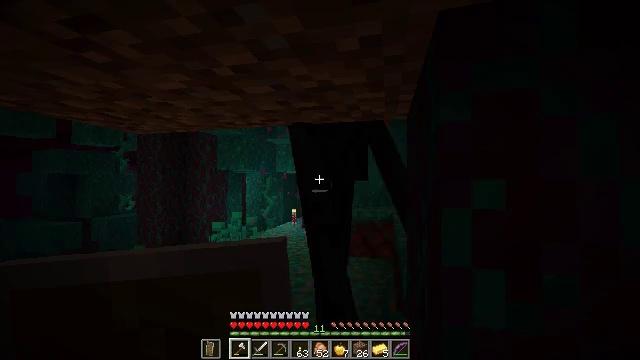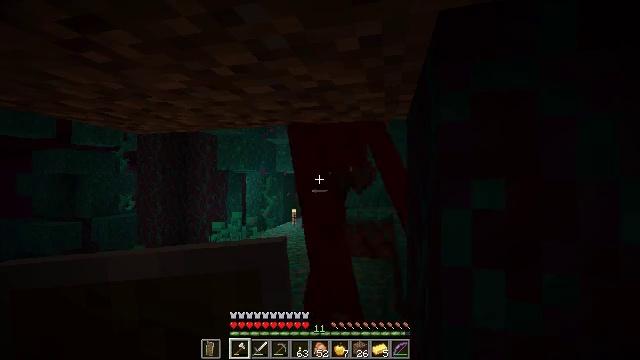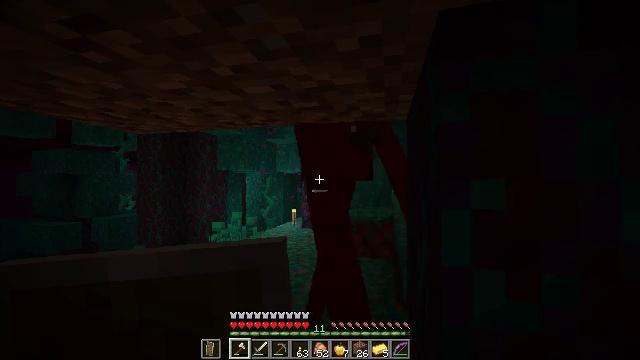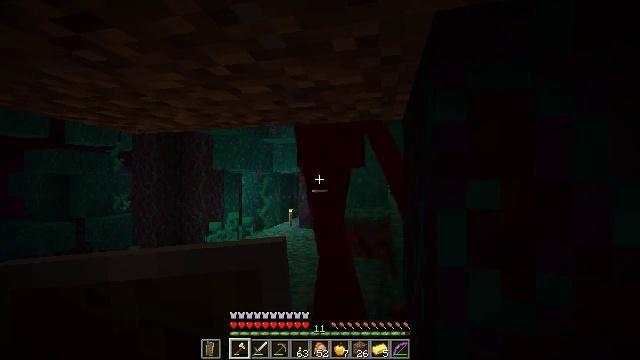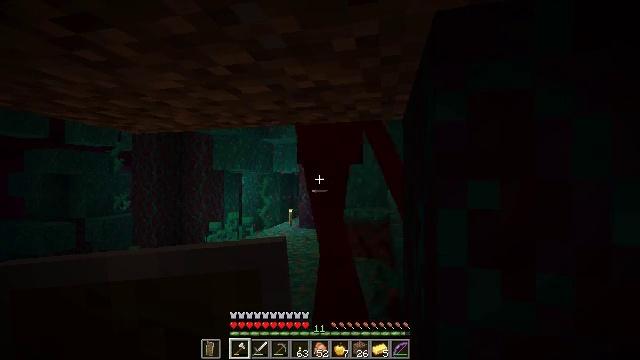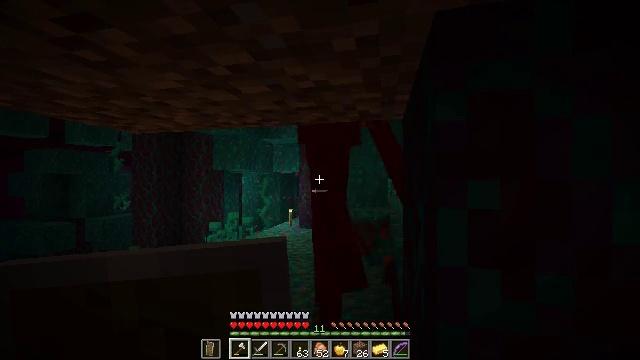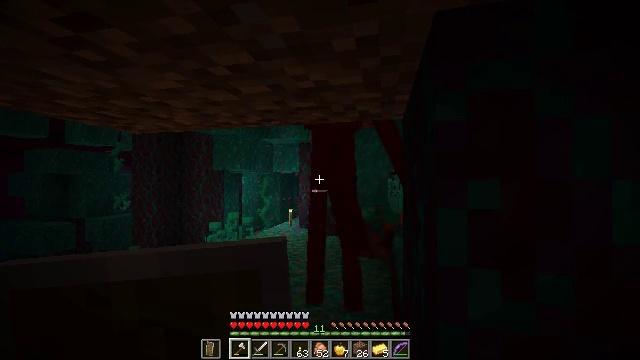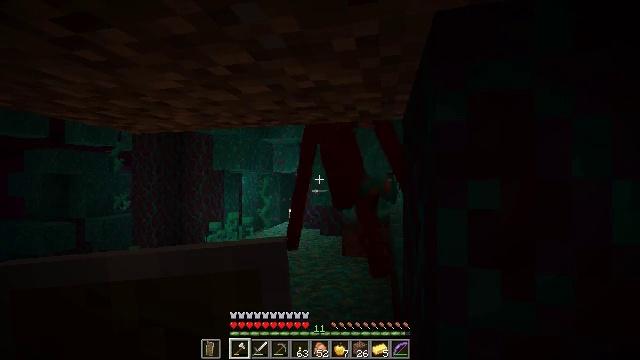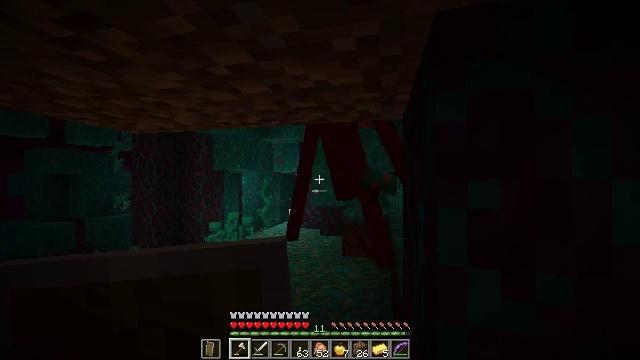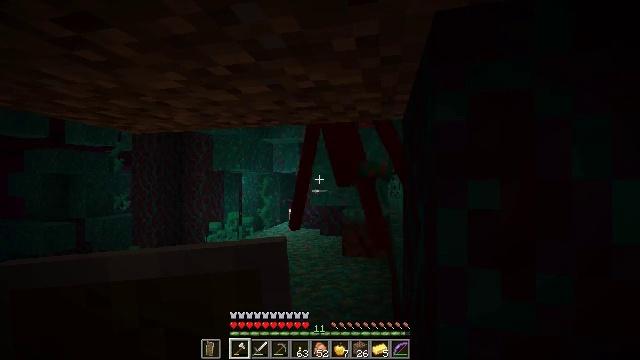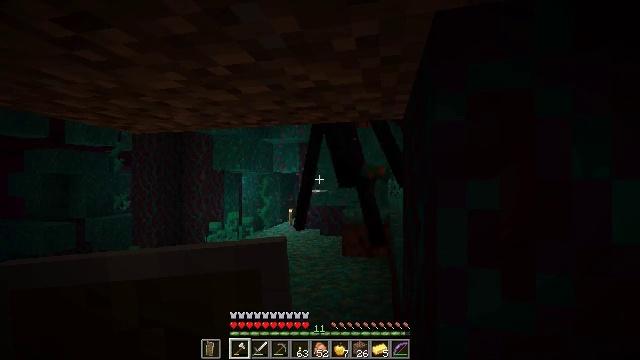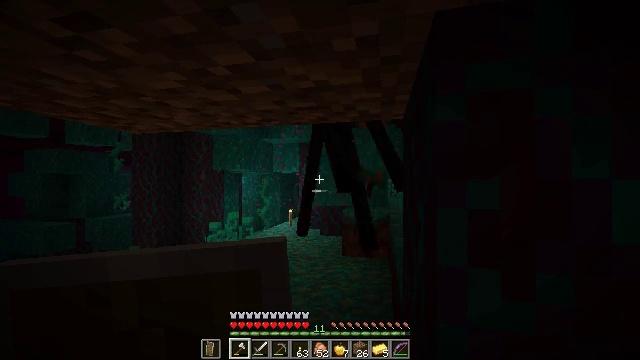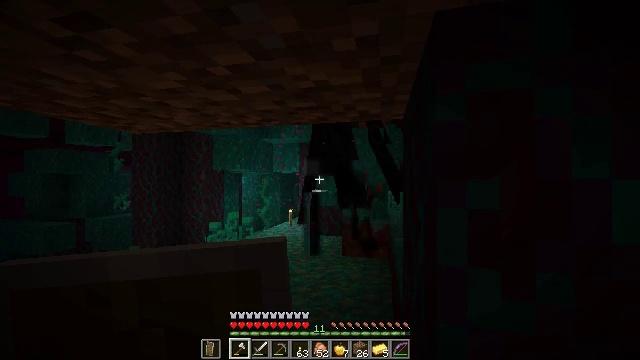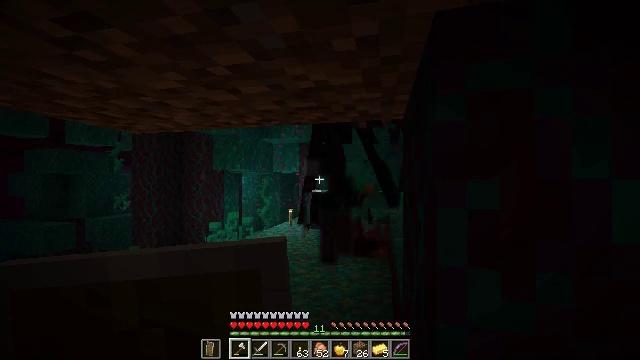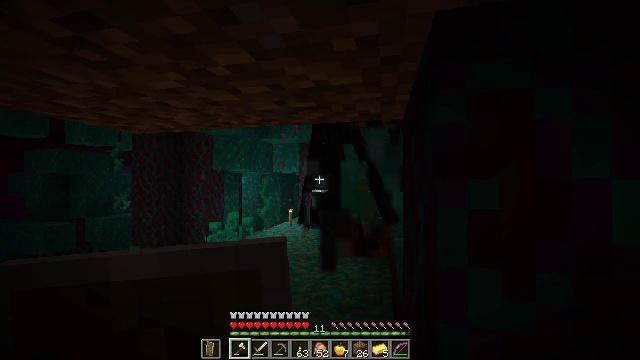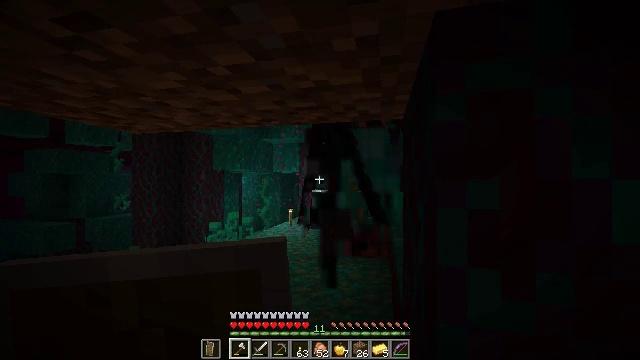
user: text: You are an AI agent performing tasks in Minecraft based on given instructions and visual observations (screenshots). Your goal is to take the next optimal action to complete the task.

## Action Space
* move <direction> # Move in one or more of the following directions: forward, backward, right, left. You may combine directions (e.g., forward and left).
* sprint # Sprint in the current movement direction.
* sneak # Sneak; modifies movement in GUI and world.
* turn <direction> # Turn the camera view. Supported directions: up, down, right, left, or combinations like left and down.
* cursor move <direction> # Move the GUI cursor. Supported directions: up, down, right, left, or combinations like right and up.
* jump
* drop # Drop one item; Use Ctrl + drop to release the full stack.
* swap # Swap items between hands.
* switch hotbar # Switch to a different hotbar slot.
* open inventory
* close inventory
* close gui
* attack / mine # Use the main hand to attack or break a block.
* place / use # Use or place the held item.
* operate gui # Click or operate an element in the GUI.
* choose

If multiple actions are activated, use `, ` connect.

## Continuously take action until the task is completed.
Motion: motion action
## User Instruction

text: Combat the enderman.
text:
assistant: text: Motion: attack / mine
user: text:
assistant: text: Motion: attack / mine
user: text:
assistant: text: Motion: no_op
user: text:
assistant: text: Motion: no_op
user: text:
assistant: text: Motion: no_op
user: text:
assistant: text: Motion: no_op
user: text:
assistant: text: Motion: no_op
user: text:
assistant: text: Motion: no_op
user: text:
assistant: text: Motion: no_op
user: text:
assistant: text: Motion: no_op
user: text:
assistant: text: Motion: no_op
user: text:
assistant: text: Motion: no_op
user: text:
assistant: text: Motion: no_op
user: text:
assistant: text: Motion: no_op
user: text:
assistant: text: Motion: no_op
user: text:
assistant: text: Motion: no_op
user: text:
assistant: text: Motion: no_op
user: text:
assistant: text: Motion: no_op
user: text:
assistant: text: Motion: no_op
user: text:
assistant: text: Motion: no_op
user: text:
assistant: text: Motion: no_op
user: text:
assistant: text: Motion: no_op
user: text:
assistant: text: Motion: no_op
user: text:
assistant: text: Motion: no_op
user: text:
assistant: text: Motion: move forward
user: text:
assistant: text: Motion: move forward
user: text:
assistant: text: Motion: move forward
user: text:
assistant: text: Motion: no_op
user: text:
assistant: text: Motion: no_op
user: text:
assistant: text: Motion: attack / mine